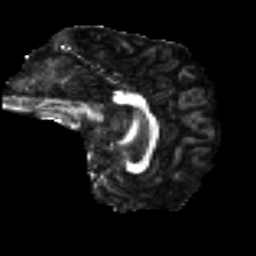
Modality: FA
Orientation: sagittal
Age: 60
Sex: male
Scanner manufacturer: ge
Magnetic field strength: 3 T
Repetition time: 7.8 s
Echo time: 0.0613 s